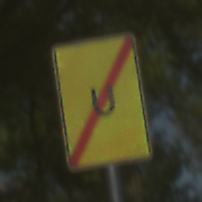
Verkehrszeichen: EndeUmleitung
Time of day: MorningAfternoon
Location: Outdoor (Nature)
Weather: PartlyCloudy
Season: NotSpecified
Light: Natural